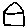
Label: house